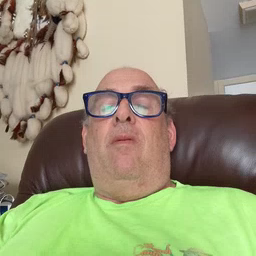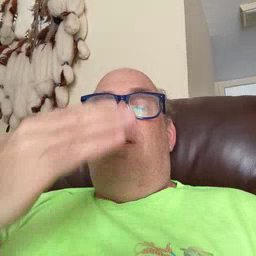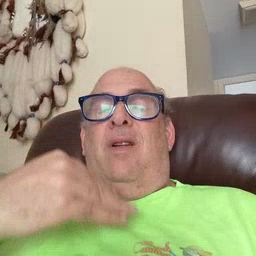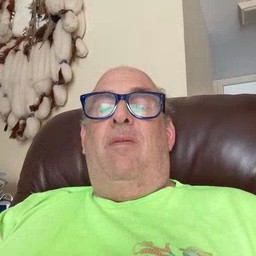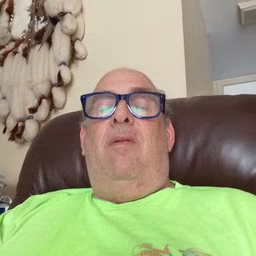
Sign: sleep